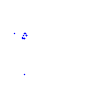
Particle: proton